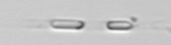
Label: Skeletonema